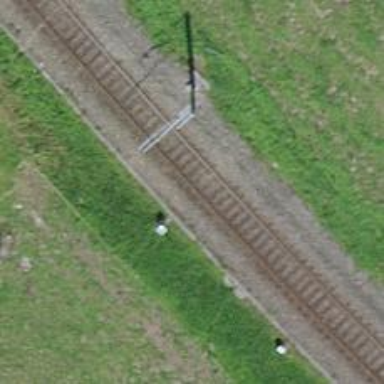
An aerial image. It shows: Railway track with contact line for electrification.